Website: ulta-beauty
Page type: billing-address
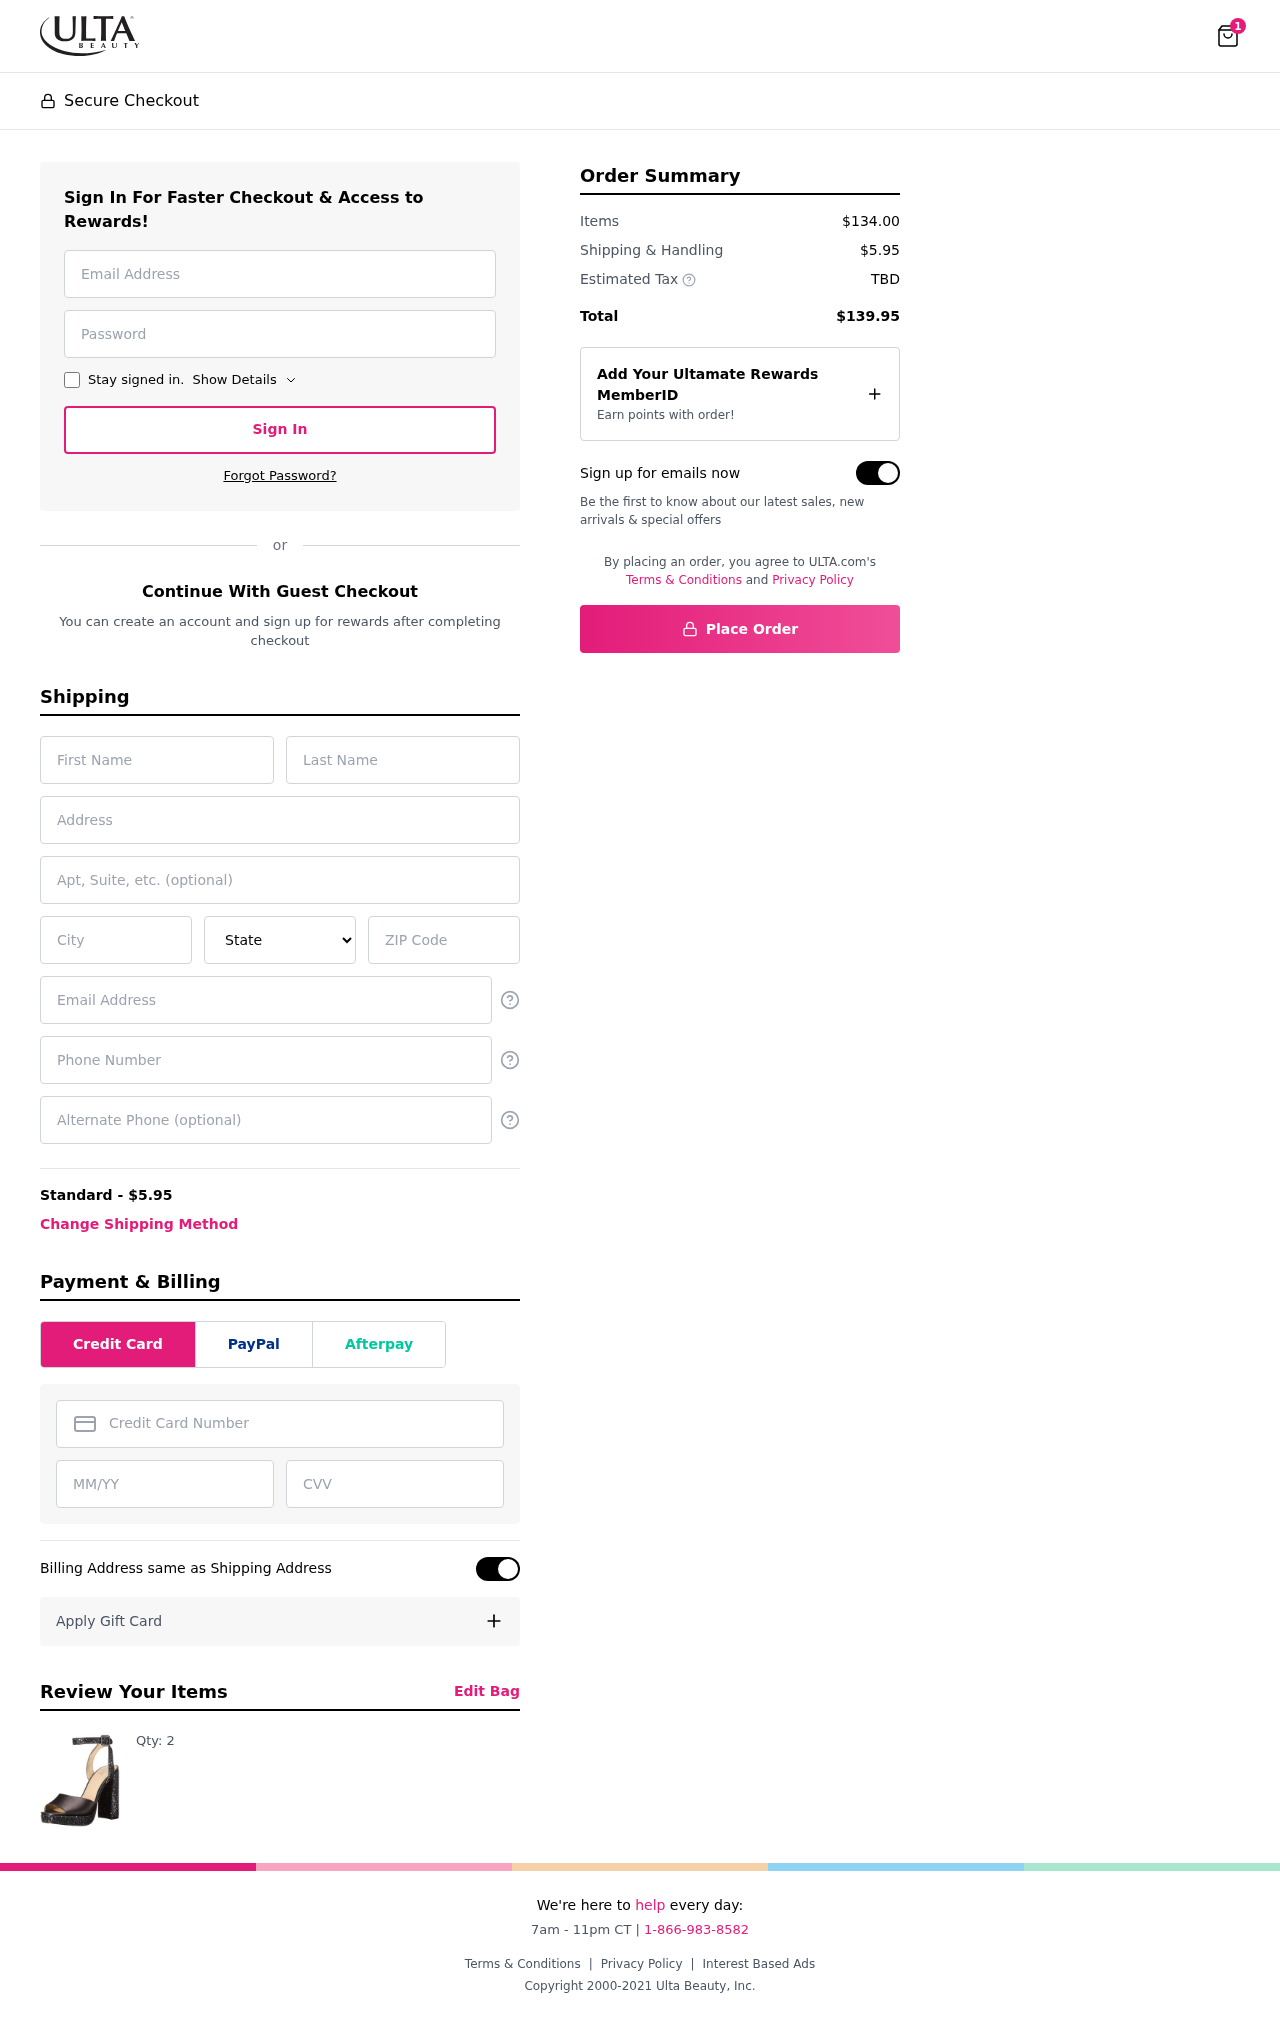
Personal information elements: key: PII_STATE
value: Hawaii
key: PII_EMAIL
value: emily.tate@hotmail.com
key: PII_FIRSTNAME
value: Emily
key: PII_LASTNAME
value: Tate
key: PII_STREET
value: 29620 Knight Green
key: PII_STREET2
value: Apt. 388
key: PII_CITY
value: Kellyland
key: PII_POSTCODE
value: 98273
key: PII_PHONE
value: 2894768005
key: PII_ALT_PHONE
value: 5106250943
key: PII_CARD_NUMBER
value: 3415 8662 0964 060
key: PII_CARD_EXPIRY
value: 06/30
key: PII_CARD_CVV
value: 8459
Product elements: key: PRODUCT1_QUANTITY
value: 2
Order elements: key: ORDER_NUM_ITEMS
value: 1
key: ORDER_SHIPPING_COST
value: $5.95
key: ORDER_SUBTOTAL
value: $134.00
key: ORDER_TOTAL
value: $139.95